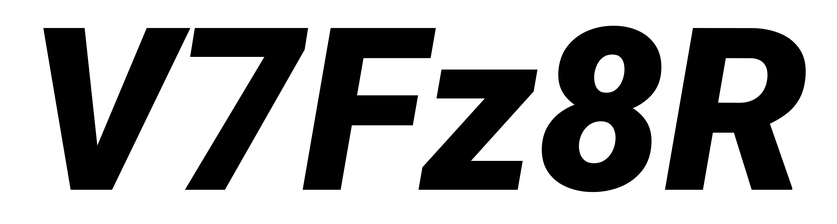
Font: Roboto-Italic_Black_Italic